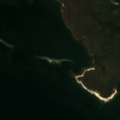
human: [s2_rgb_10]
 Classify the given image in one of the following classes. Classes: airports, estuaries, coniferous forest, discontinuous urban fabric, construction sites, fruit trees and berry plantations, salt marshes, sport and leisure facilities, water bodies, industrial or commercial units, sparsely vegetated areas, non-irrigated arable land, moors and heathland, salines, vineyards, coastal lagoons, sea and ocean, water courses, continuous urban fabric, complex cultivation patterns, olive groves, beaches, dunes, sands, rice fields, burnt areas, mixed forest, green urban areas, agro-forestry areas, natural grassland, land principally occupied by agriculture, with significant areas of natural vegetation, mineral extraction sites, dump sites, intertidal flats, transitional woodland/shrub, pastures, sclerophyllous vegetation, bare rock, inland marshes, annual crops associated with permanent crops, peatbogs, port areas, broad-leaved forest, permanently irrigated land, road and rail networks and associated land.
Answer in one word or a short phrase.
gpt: salt marshes, estuaries